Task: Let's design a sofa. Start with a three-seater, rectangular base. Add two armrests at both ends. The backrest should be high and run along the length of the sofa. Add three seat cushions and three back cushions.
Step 445:
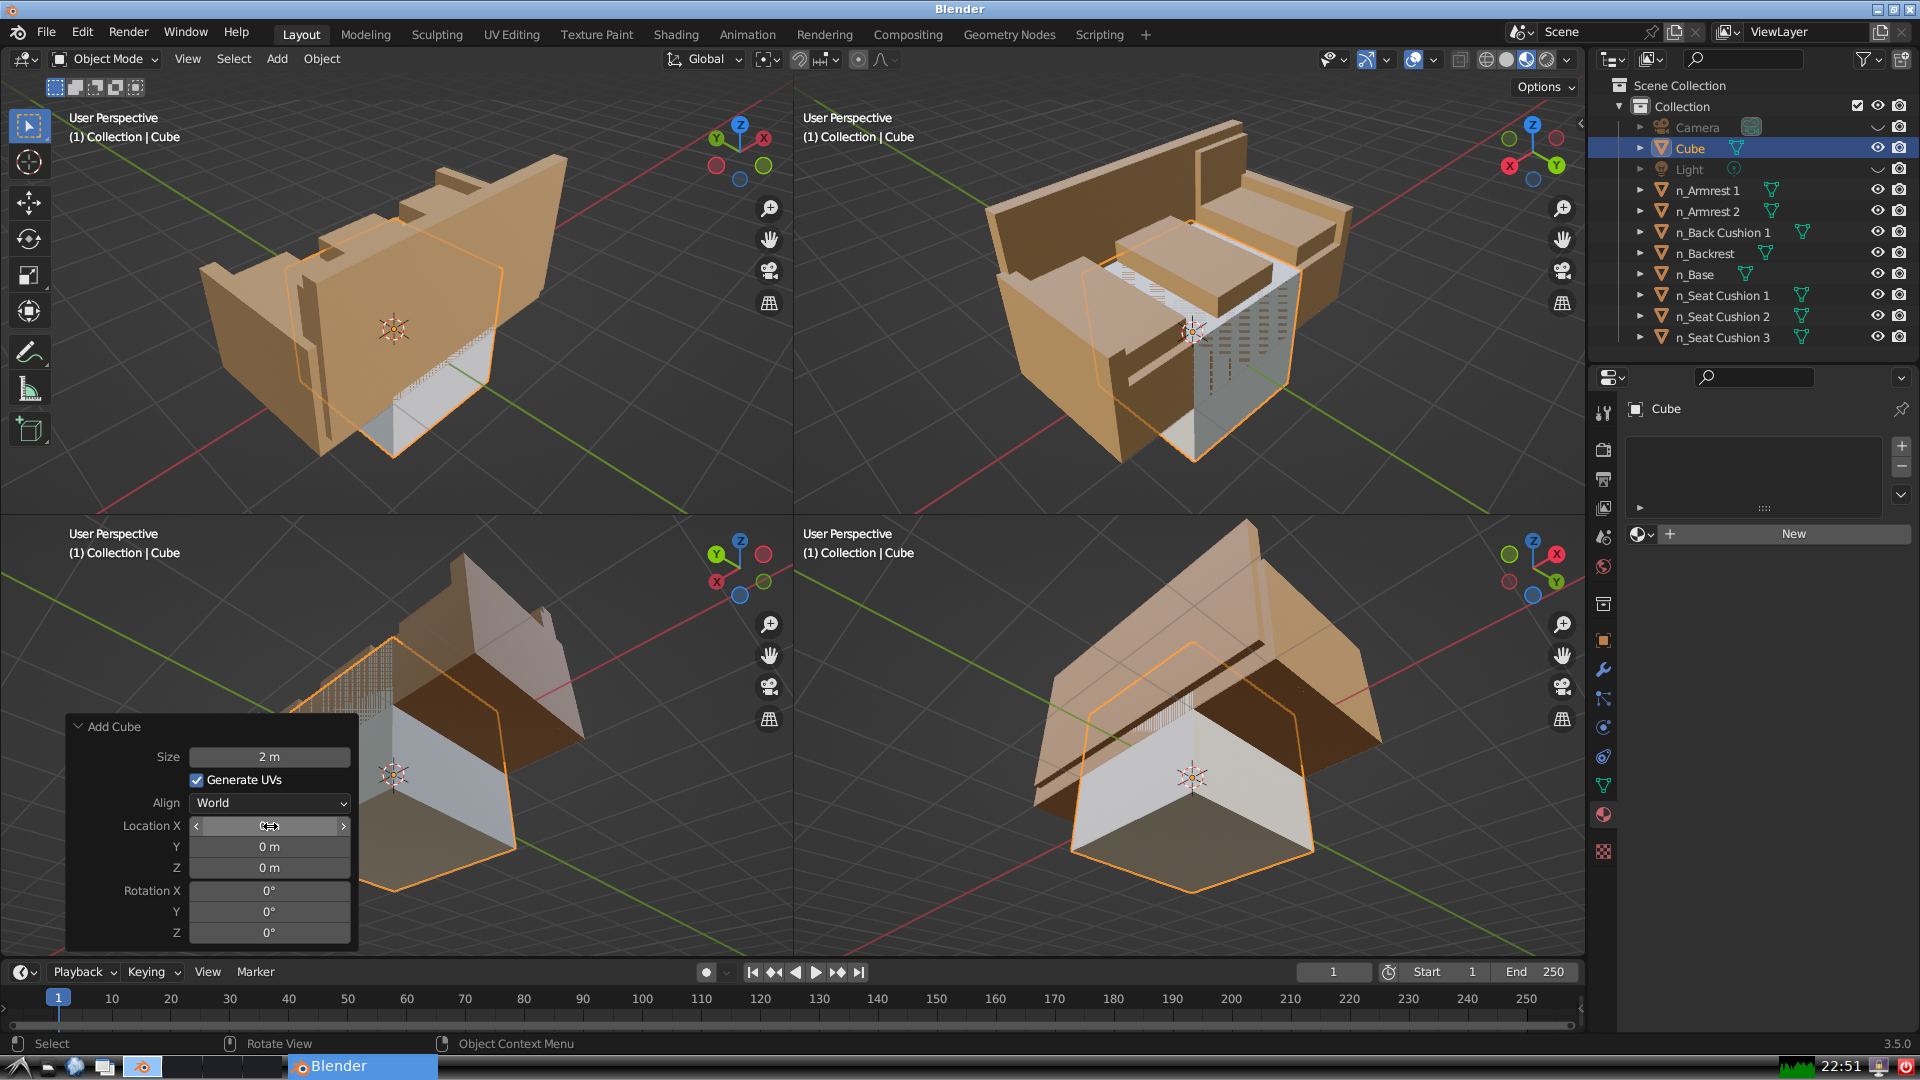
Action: {"mouse_move": [270, 847]}